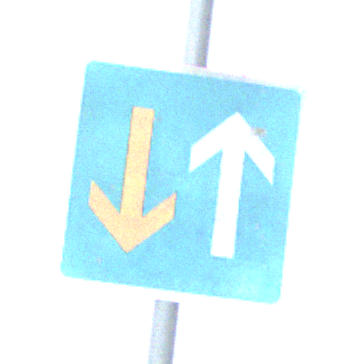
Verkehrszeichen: VorrangVorGegenverkehr
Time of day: Midday
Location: Outdoor (Suburban)
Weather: Overcast
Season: NotSpecified
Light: Natural